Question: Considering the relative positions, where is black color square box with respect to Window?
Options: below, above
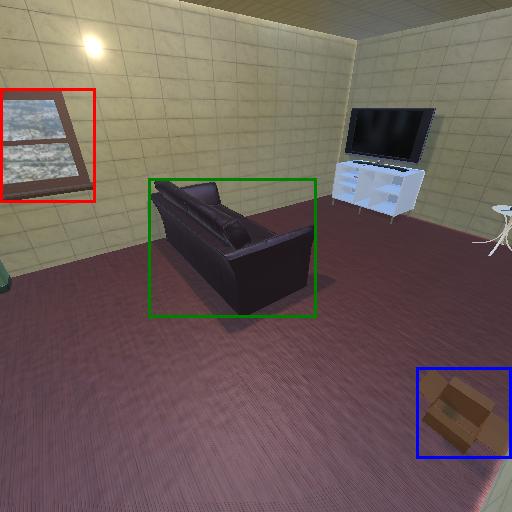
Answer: below